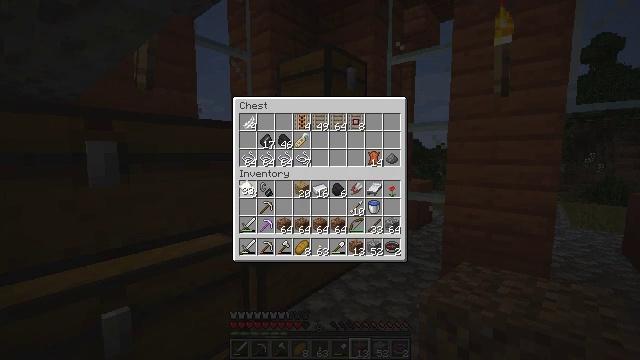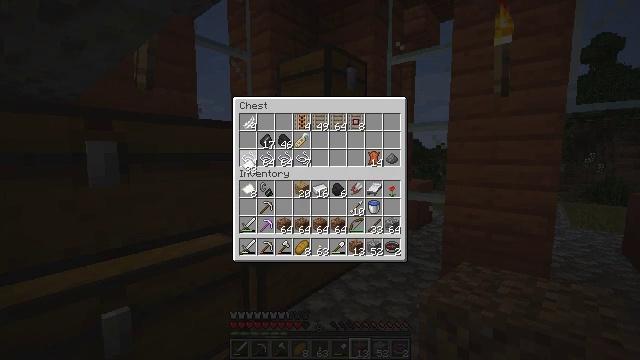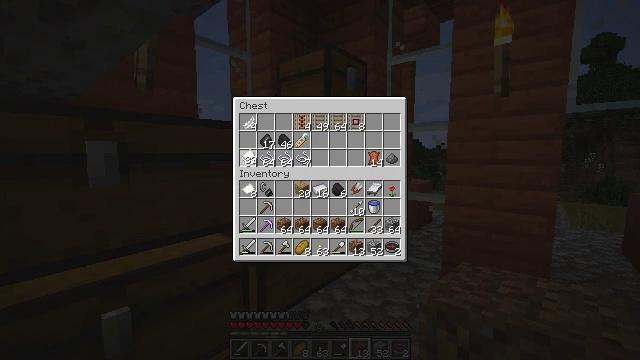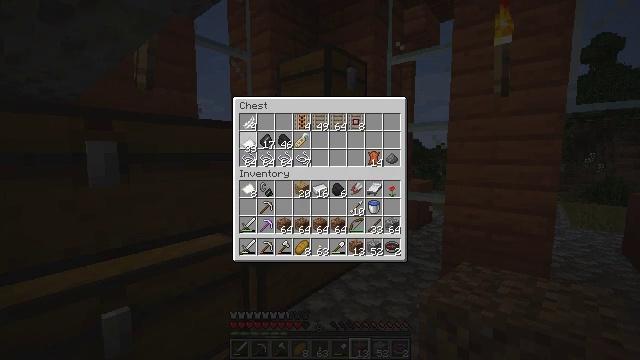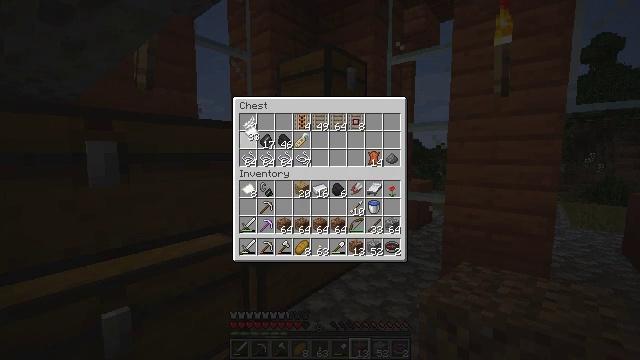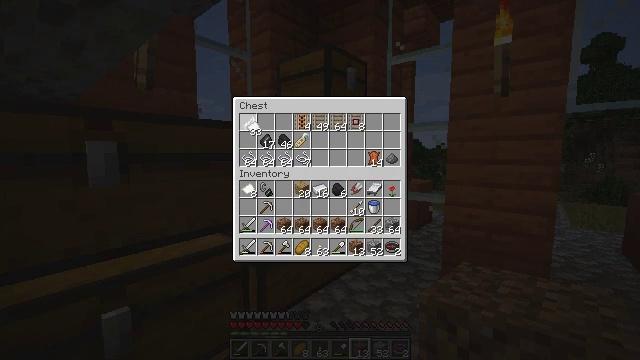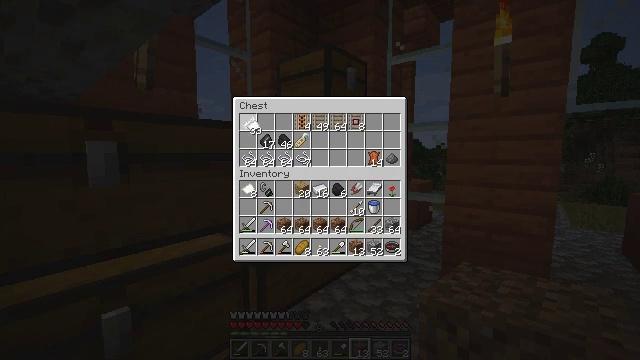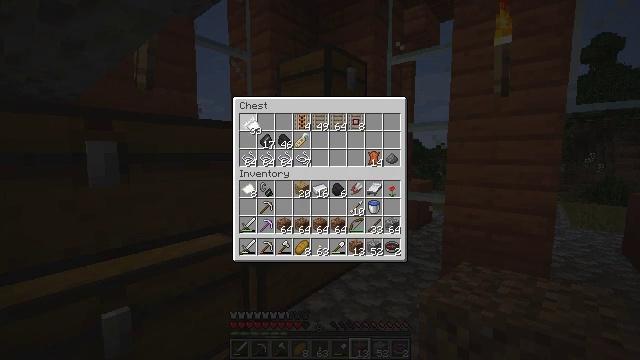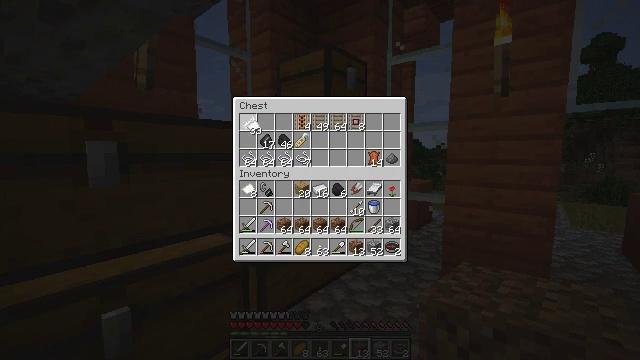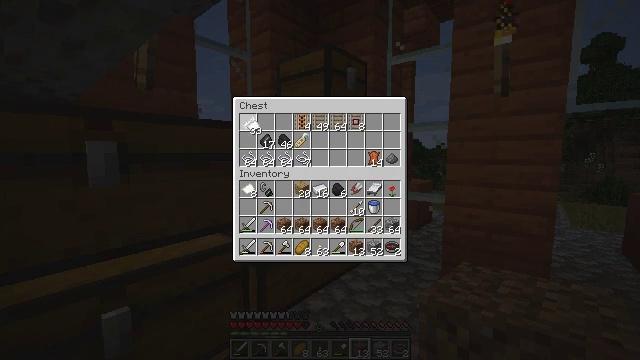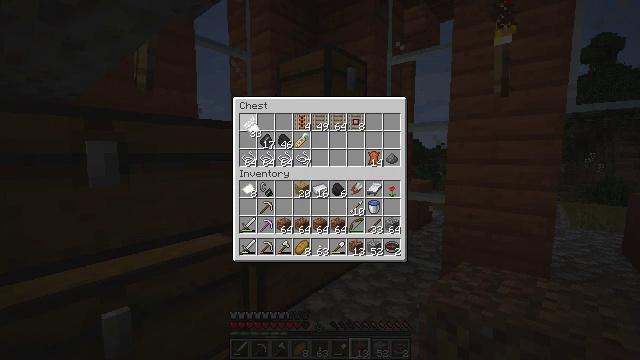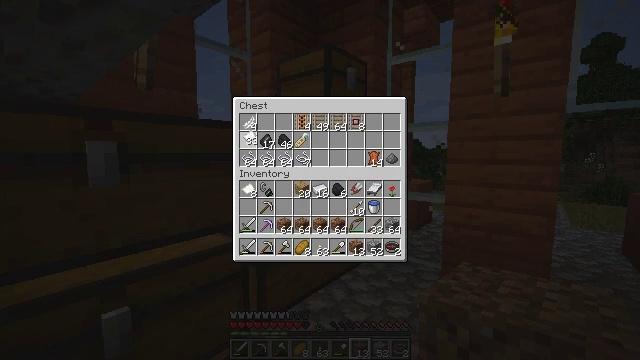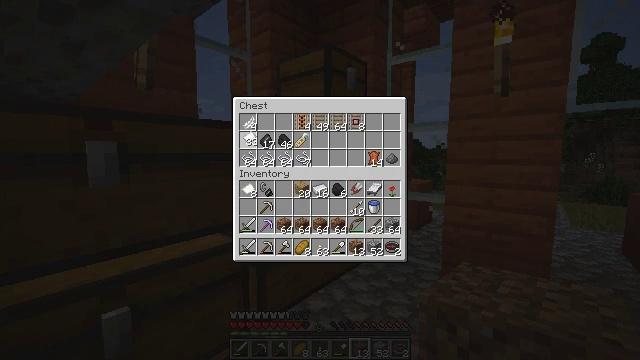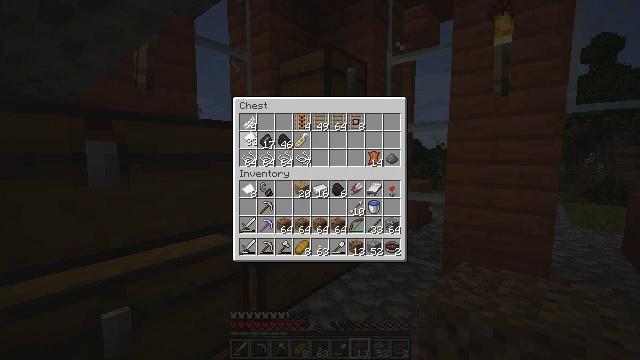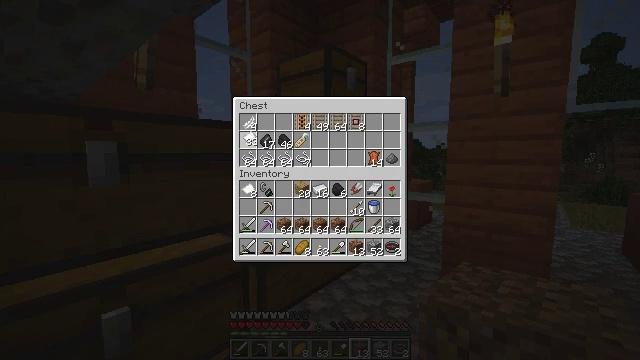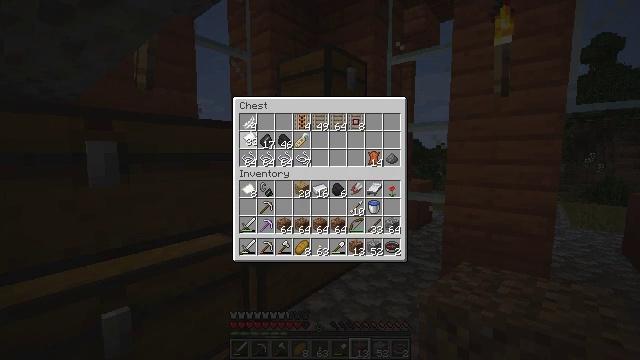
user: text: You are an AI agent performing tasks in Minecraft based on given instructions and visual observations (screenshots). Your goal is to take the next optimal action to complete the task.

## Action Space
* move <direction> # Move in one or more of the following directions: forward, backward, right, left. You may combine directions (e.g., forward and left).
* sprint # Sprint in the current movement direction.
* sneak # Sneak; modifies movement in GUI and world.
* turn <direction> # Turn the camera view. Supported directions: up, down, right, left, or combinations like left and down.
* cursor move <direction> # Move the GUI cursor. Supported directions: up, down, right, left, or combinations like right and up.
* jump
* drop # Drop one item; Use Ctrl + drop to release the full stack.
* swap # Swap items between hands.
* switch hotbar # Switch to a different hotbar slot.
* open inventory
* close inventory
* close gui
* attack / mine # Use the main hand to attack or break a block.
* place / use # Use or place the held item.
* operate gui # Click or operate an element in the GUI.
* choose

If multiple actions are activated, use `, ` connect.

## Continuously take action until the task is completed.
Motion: motion action
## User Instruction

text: Craft a map by arranging paper and a compass on a crafting table.
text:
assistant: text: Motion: turn up
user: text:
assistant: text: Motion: turn up
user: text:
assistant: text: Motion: turn up
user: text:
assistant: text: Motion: turn up
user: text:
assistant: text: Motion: no_op
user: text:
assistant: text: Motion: no_op
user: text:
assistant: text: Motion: no_op
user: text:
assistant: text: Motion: no_op
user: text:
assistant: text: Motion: no_op
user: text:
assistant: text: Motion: no_op
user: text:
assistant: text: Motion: turn down
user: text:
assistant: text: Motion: no_op
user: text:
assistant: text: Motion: attack / mine
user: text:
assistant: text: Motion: attack / mine
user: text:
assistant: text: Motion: attack / mine
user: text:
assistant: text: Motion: no_op
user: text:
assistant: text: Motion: no_op
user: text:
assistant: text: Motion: no_op
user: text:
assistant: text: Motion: no_op
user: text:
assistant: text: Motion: no_op
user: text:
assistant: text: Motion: no_op
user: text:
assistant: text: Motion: no_op
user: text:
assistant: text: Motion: no_op
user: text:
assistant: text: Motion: no_op
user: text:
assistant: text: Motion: no_op
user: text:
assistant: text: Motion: no_op
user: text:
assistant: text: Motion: turn left and down
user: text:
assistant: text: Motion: turn left
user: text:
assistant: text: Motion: turn left and down
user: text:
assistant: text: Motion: turn left and down